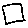
Label: square